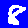
Digit: 8